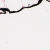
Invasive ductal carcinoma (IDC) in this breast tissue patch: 0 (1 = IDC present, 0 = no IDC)